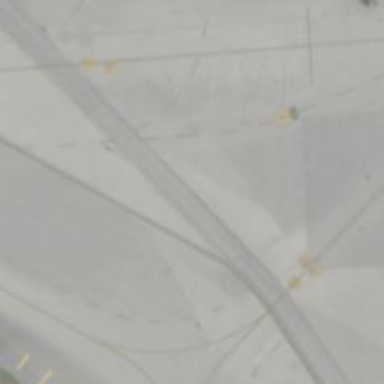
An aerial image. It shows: View of taxiway at the airport.